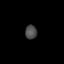
Tissue: lung
Cell type: Epithelial cells
Senescence score: 0.1386
Nuclear area (px): 162
Mean DAPI intensity: 75.315